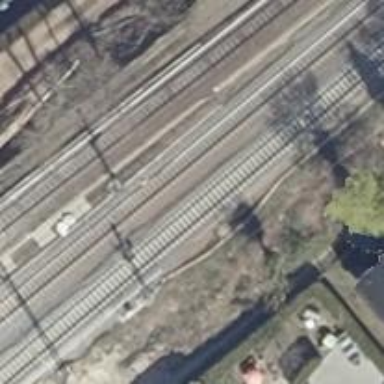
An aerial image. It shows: Railway signal.